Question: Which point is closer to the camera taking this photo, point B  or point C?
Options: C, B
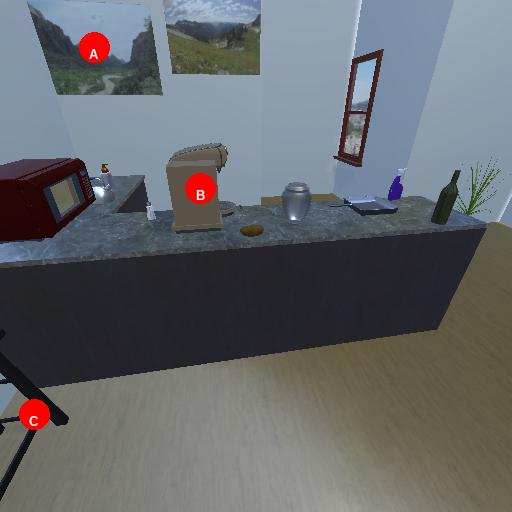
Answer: C